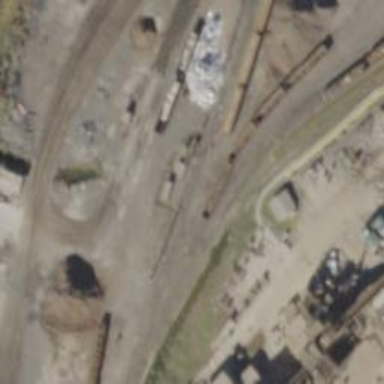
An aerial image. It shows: Railway spur service.